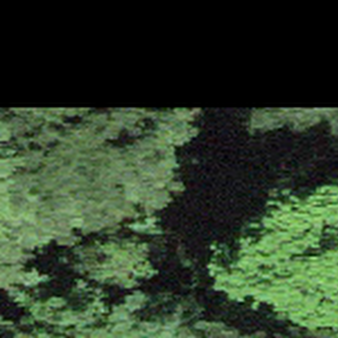
Label: other